Question: I've receive that message :

My AndroidManifest :
'''
<manifest xmlns:android="http://schemas.android.com/apk/res/android"
package="..."
android:versionCode="1"
android:versionName="1.0" >
<uses-feature
android:glEsVersion="0x00020000"
android:required="true">
</uses-feature>
<uses-sdk
android:minSdkVersion="10"
android:targetSdkVersion="21" />
<uses-feature android:name="android.hardware.camera"
android:required="true" />
<uses-permission android:name="android.permission.INTERNET"></uses-permission>
<uses-permission android:name="android.permission.WRITE_EXTERNAL_STORAGE"></uses-permission>
<uses-permission android:name="com.google.android.providers.gsf.permission.READ_GSERVICES"></uses-permission>
<uses-permission android:name="android.permission.ACCESS_COARSE_LOCATION"></uses-permission>
<uses-permission android:name="android.permission.ACCESS_FINE_LOCATION"></uses-permission>
<uses-permission android:name="android.permission.ACCESS_WIFI_STATE" />
<uses-permission android:name="android.permission.ACCESS_NETWORK_STATE" />
<application
android:name="..."
android:allowBackup="true"
android:hardwareAccelerated="true"
android:label="@string/app_name"
android:icon="@drawable/launcher"
android:largeHeap="true"
android:theme="@style/AppTheme" >
<uses-library android:name="com.google.android.maps" />
<activity
android:name="..."
android:label="@string/app_name"
android:screenOrientation="portrait"
android:theme="@android:style/Theme.NoTitleBar">
<intent-filter>
<action android:name="android.intent.action.MAIN" />
<category android:name="android.intent.category.LAUNCHER" />
</intent-filter>
</activity>
<activity
android:name="..."
android:label="@string/label_add_new_object"
android:screenOrientation="portrait"
android:icon="@drawable/ic_arrow"
android:theme="@style/MyFancyTheme"
android:configChanges="orientation|screenSize">
</activity>
<activity
android:name="..."
android:label="@string/label_settings_activity"
android:screenOrientation="portrait"
android:icon="@drawable/ic_arrow"
android:theme="@style/Theme.AppCompat.Light"
>
</activity>
<activity
android:name="..."
android:screenOrientation="portrait"
android:label="@string/app_name"
android:icon="@android:color/transparent"
android:theme="@style/CustomActionBarStyle">
<intent-filter>
<action android:name="android.intent.action.SEARCH" />
</intent-filter>
<meta-data android:name="android.app.searchable"
android:resource="@xml/searchable" />
</activity>
</application>
'''
As I've read <URL>, I've done :
1) copied all the drawables from @android/drawable to my corresponding folders hdpi, mdpi, e.t.c -
so I havn't any icon from @android/drawable folder in the project
2) put the icon drawable to the drawable folder of the res
3) cleaned the project
What can be solution for this ?
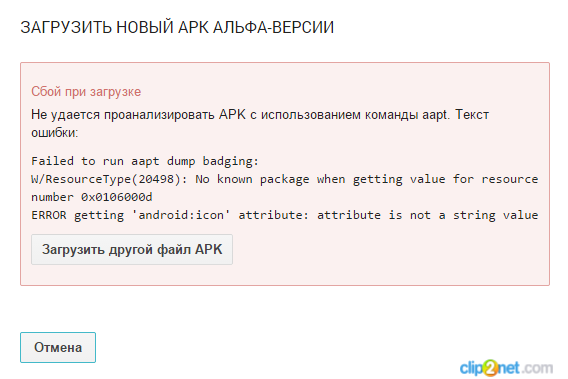
Answer: I think it is linked to having the icon attribute setting to a color @android:color/transparent. Maybe try a transparent drawable rather than a color.